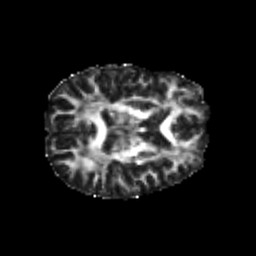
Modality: FA
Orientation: axial
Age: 22
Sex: female
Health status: healthy
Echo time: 0.074 s